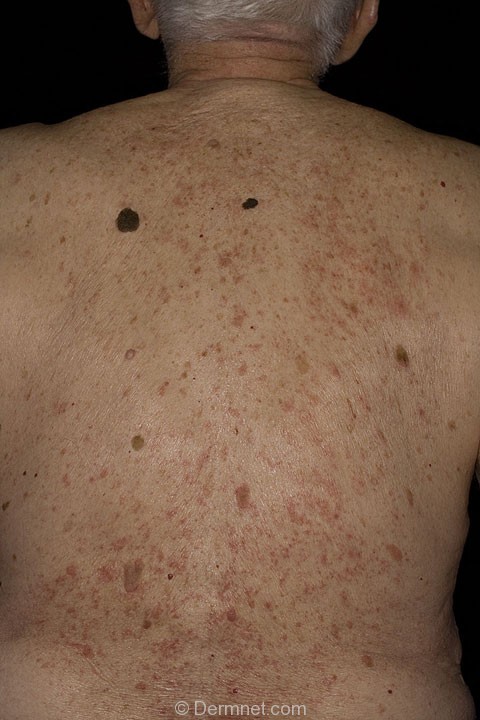
Disease: Systemic Disease